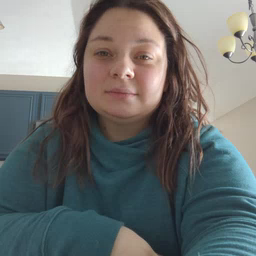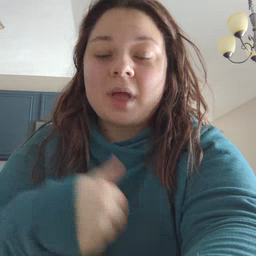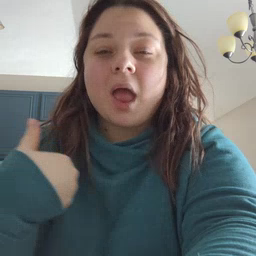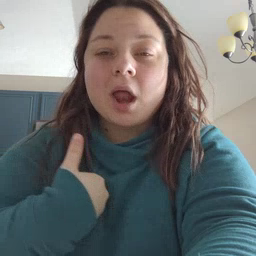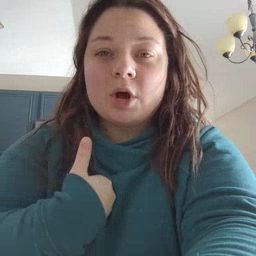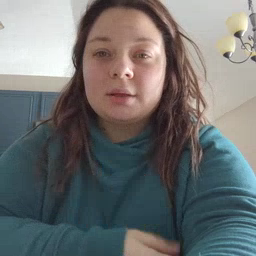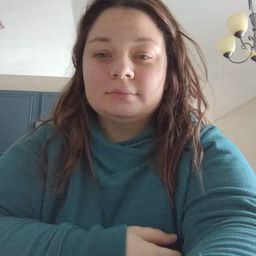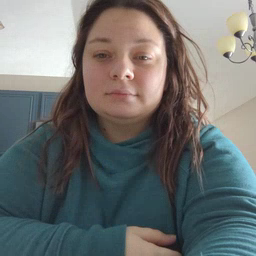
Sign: animal